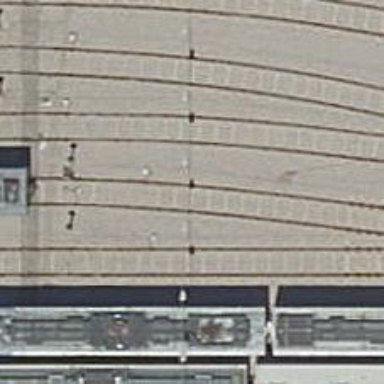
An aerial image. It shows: Yard with electrified contact line.